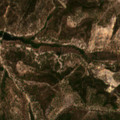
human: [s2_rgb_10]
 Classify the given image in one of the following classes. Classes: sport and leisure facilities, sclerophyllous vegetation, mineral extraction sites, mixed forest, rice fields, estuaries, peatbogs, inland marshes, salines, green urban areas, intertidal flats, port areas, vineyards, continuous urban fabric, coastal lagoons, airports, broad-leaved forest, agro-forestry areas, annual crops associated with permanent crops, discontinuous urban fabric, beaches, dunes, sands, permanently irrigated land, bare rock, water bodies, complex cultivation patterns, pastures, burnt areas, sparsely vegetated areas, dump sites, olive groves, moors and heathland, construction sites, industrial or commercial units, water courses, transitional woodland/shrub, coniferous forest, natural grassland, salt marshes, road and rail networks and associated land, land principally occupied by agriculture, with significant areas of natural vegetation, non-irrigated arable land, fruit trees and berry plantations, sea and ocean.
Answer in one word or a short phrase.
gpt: broad-leaved forest, transitional woodland/shrub